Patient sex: M
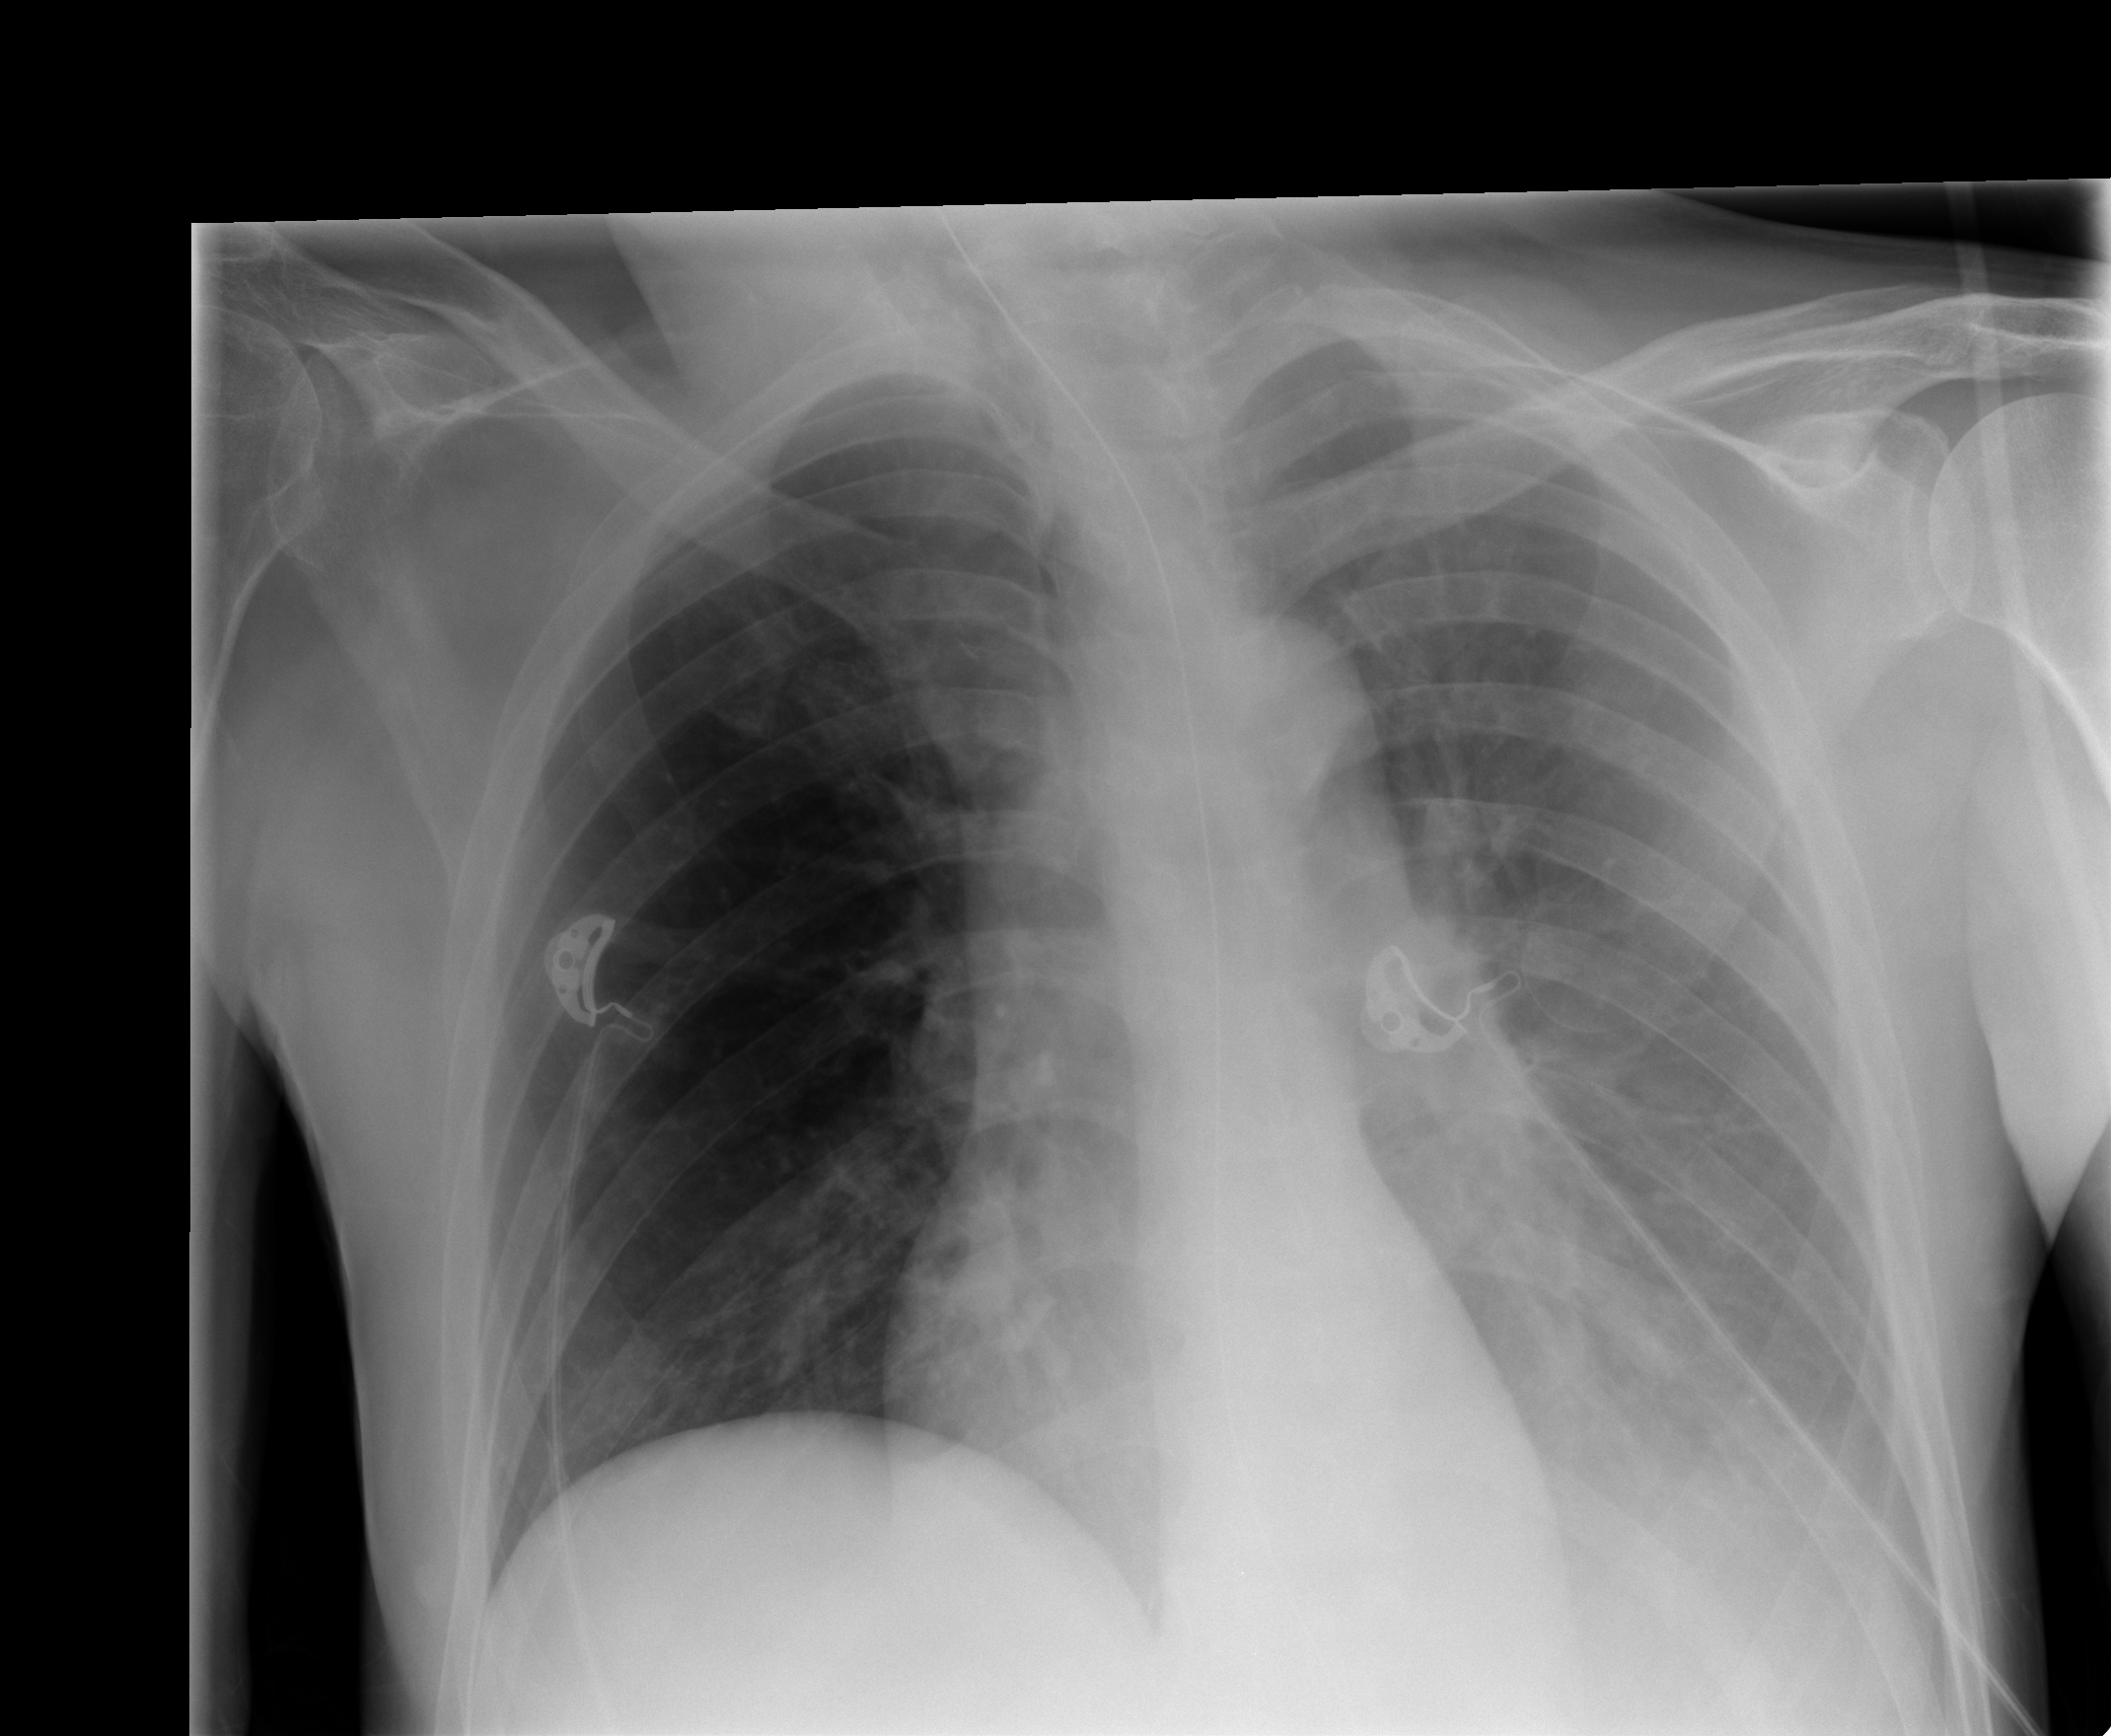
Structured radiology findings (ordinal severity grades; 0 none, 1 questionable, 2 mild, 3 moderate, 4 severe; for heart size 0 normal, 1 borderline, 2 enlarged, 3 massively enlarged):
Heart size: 0
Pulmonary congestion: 0
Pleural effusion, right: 0
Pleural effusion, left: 2
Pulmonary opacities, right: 1
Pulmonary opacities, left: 2
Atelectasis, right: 2
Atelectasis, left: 2